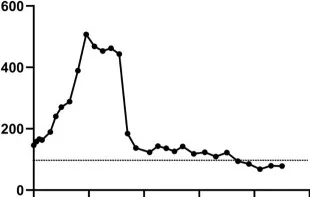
The trends of laboratory test results. The levels of TNI, BNP, LDH, and CK-MB were mildly higher than normal before surgery, significantly increased within 10 days after tumor resection, and 3 months later, returned to be normal (A-D). Horizontal dashed black lines in each graph designate the upper and lower limits of the normal range for each variable, as determined by the Beijing Tongren Hospital Clinical Hematology Laboratory.
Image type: chart (chart)